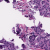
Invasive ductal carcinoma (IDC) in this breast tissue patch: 1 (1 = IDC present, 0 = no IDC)